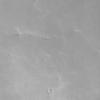
Label: not_dusty